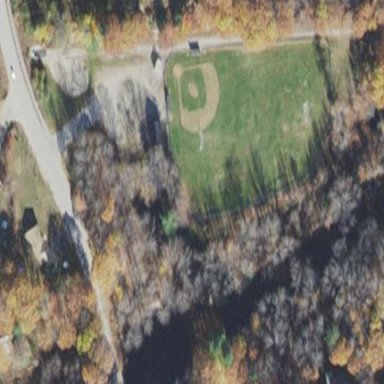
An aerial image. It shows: Pitch used for soccer and baseball activities.